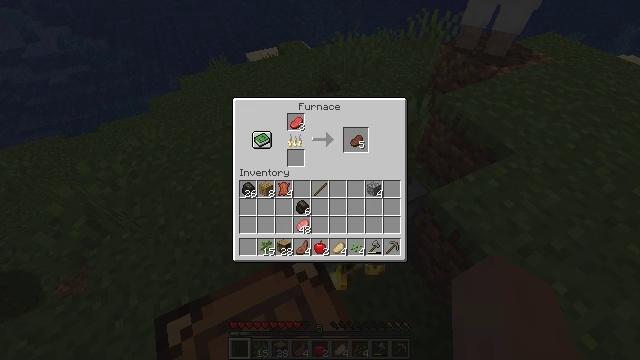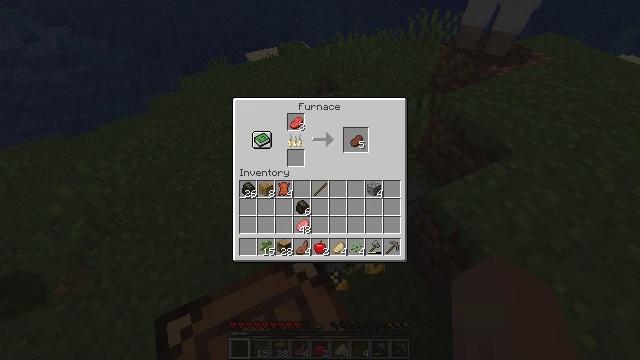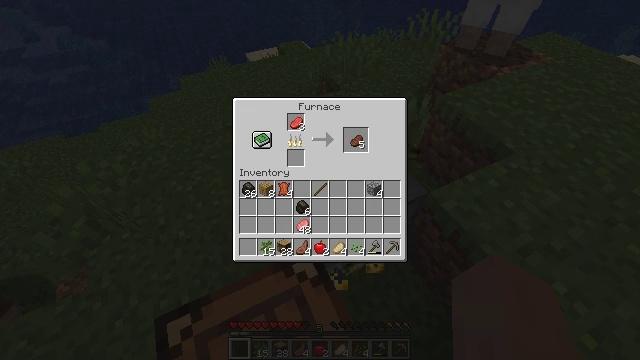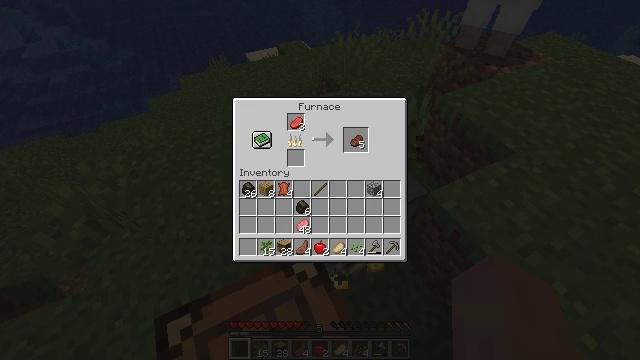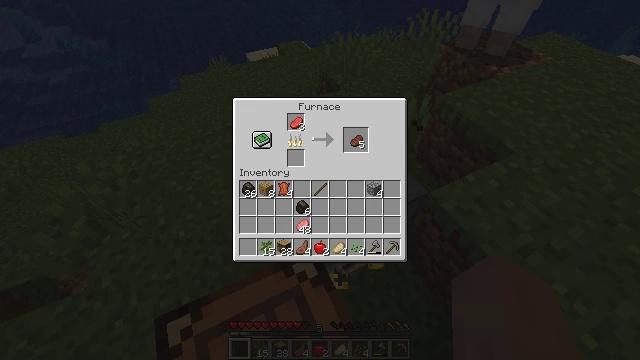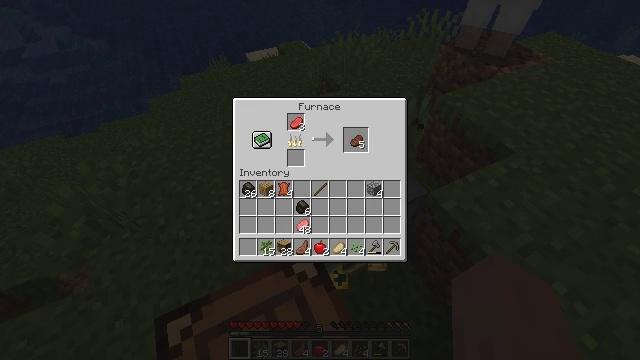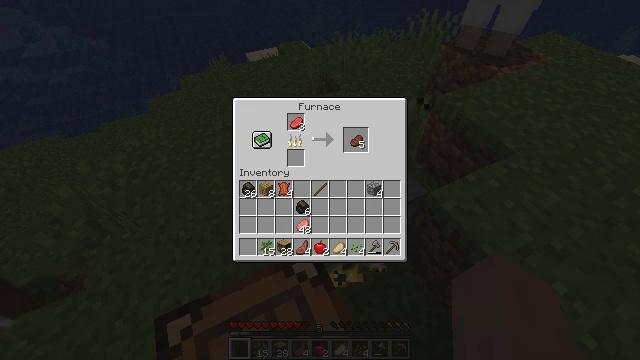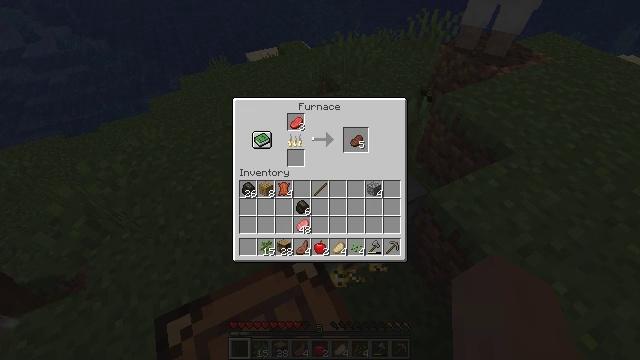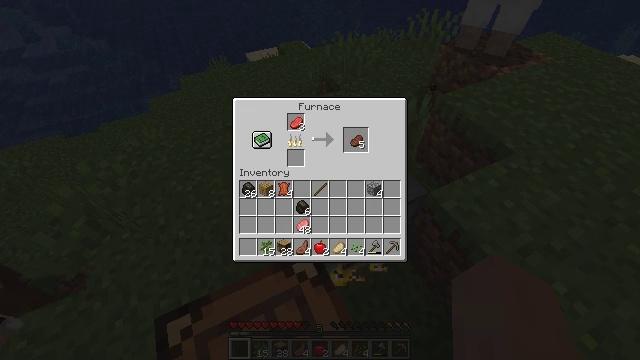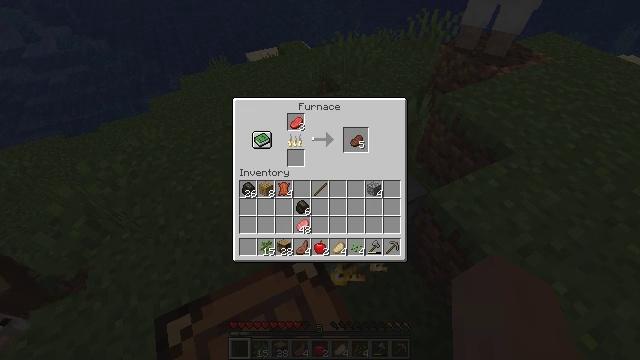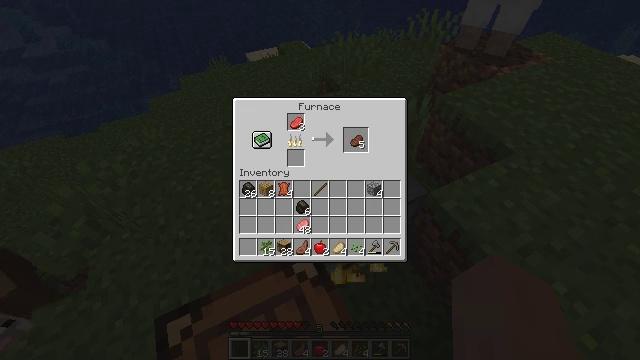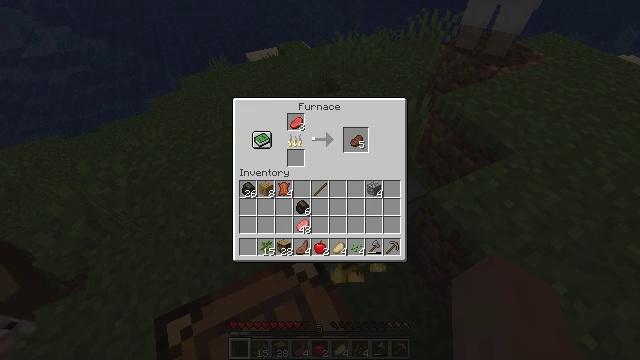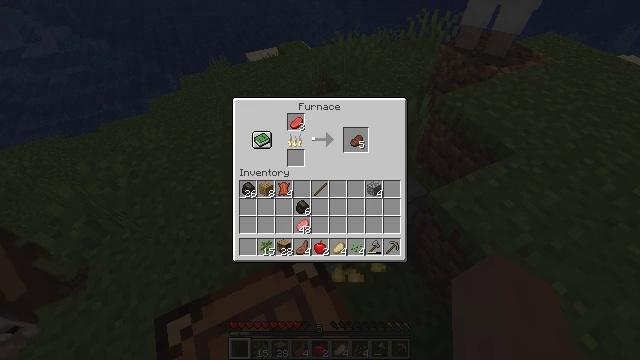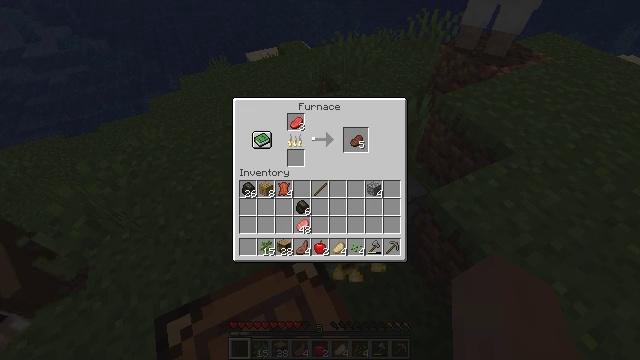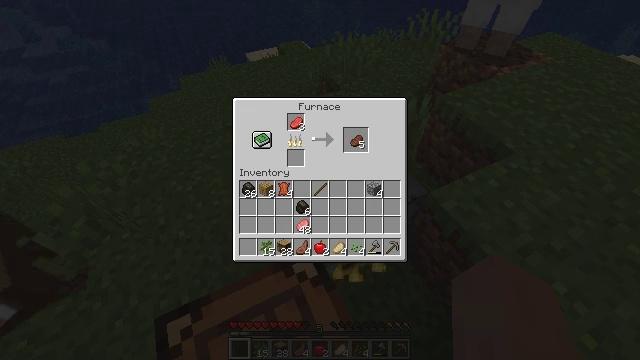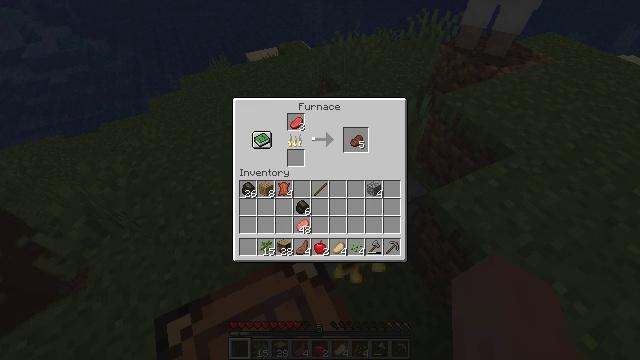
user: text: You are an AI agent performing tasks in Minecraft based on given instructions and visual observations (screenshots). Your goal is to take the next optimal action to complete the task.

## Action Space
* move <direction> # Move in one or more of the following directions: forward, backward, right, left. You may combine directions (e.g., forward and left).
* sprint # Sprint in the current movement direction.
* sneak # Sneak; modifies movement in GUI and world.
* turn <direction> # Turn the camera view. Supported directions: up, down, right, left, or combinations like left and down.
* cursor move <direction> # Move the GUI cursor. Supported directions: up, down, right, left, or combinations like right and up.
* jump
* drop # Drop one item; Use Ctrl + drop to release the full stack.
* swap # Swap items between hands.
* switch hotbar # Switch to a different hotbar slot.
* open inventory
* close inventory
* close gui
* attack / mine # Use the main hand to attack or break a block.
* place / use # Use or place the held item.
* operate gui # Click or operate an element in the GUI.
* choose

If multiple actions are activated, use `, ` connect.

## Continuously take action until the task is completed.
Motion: motion action
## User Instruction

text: Heat raw beef in the furnace to cook it.
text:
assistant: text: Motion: no_op
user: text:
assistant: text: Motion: no_op
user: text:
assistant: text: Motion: no_op
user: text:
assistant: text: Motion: no_op
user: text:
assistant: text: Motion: no_op
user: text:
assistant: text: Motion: no_op
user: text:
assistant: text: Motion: no_op
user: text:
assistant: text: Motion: no_op
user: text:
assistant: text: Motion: no_op
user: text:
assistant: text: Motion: no_op
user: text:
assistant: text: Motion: no_op
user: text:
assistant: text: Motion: no_op
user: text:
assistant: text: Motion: no_op
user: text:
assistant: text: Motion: no_op
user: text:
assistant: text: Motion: no_op
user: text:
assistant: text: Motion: no_op
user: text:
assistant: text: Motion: no_op
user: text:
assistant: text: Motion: no_op
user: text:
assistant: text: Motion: no_op
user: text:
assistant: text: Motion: no_op
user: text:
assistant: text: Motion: no_op
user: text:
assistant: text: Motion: no_op
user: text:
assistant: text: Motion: no_op
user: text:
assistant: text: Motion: no_op
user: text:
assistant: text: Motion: no_op
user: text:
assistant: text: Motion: no_op
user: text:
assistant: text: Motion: no_op
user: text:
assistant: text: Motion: no_op
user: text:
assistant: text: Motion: no_op
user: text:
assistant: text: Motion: no_op